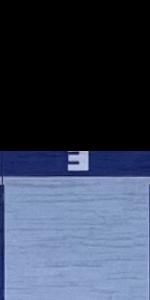
Label: Empty